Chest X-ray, AP view. Patient: 30 years old, sex F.
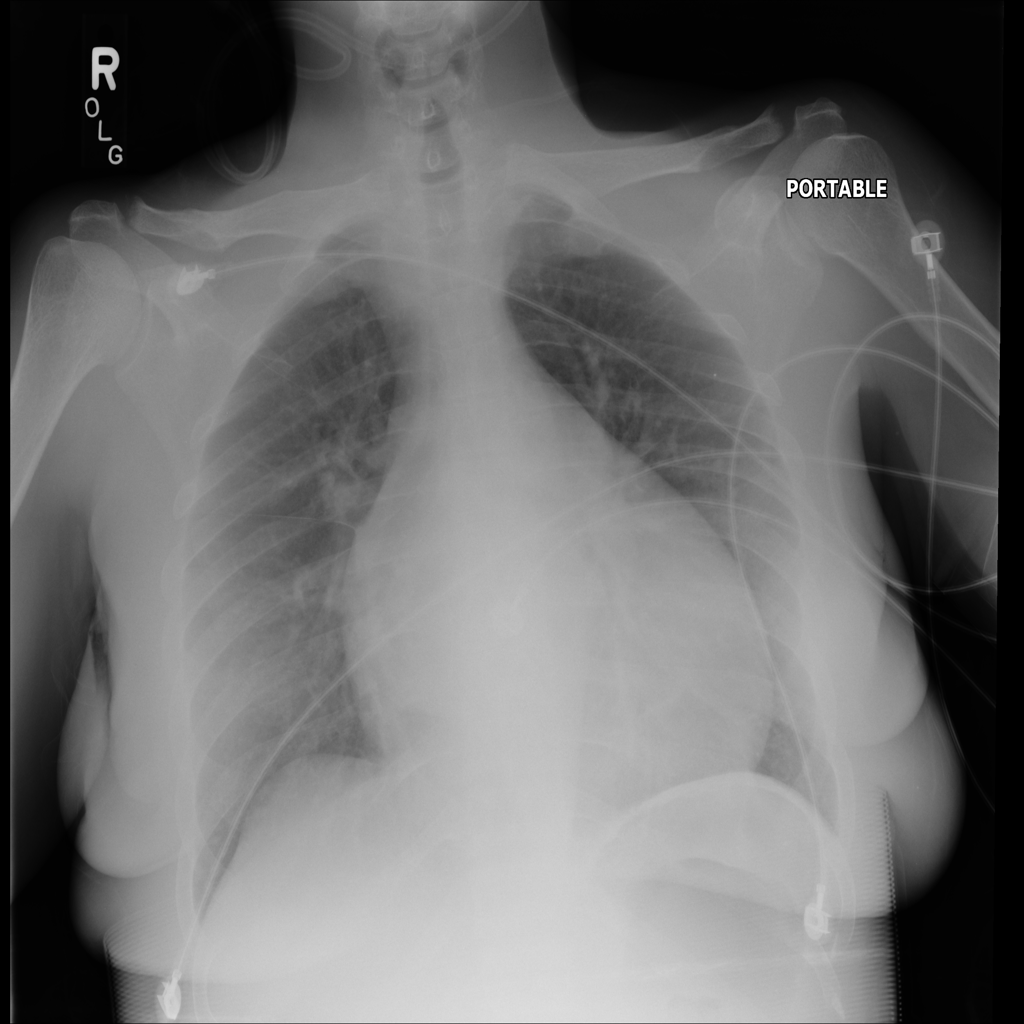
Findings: Cardiomegaly, Edema